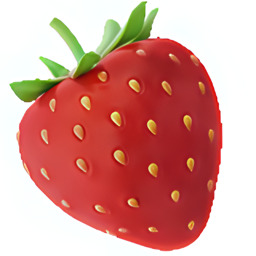
Name: strawberry
Emoji: 🍓
Group: Food & Drink
Sub-group: food-fruit